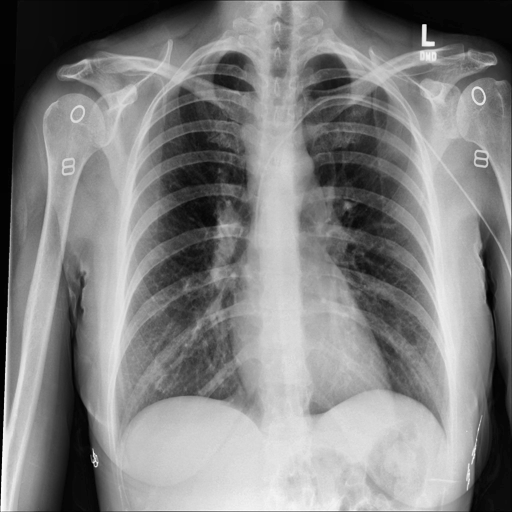
Finding: NORMAL